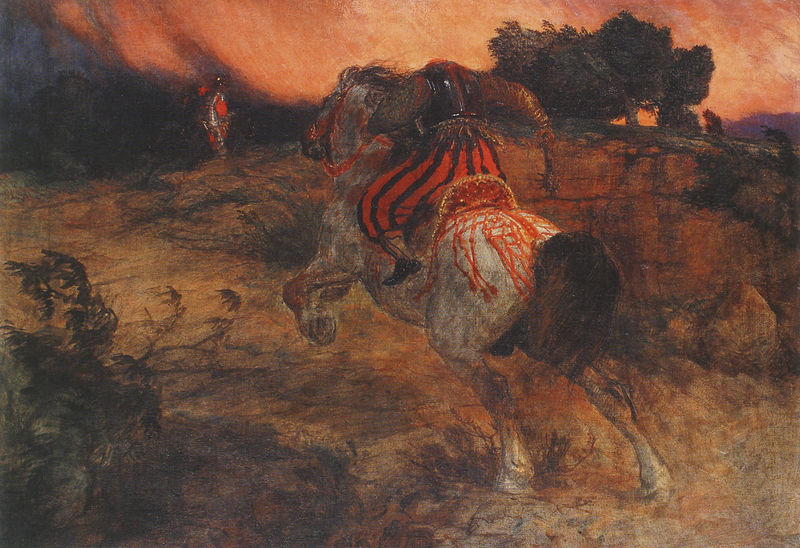
Titel: Astolf reitet mit dem Haupta Orills davon
Künstler: Arnold Böcklin
Institution: Basel, Kunstmuseum
Schlagwörter: baum, feuer, gemälde, himmel, kampf, kämpfer, mann, bäume, bewegung, braun, schwarz, rot, feld, natur, strauch, wind, pflanzen, pferd, reiter, reiten, ritt, sattel, schweif, fels, krieg, sturm, steppe, blut, soldat, waffe, dynamik, fliehen, peitsche, ritter, schimmel, romantisch, expressiv, stark, verfolgung, galopp, rottöne, trab, husar, t